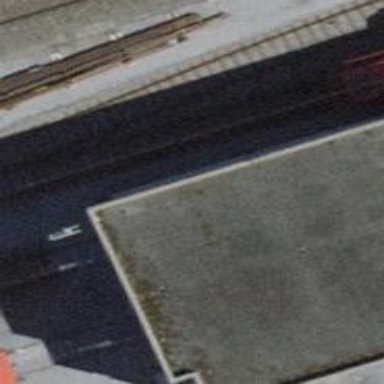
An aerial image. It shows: Rail yard with electrified rails and single track.